Question: Count the number of objects in the diagram.
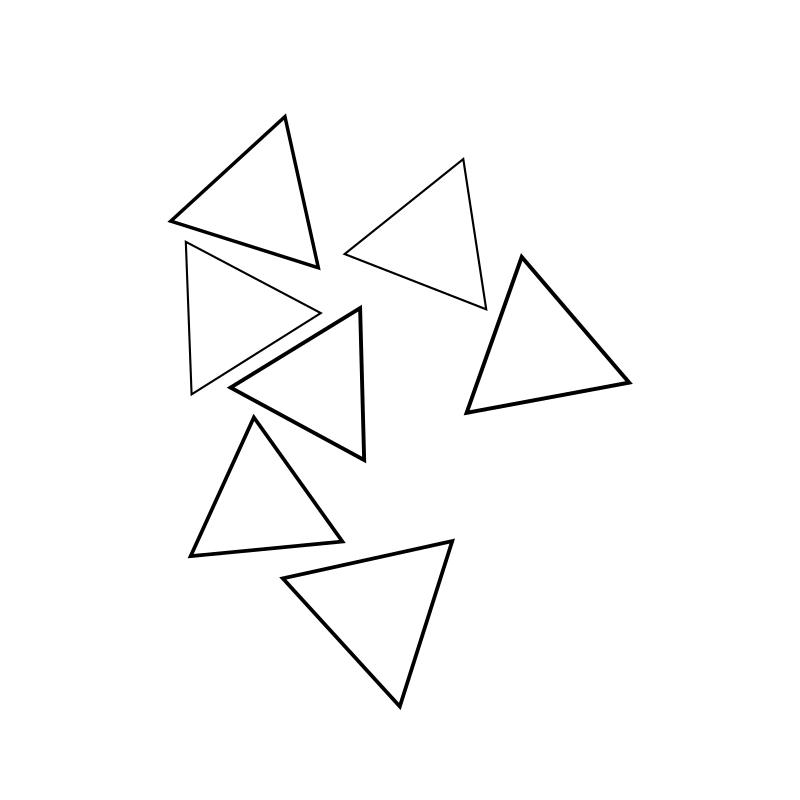
Answer: 7